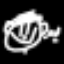
Label: hourglass